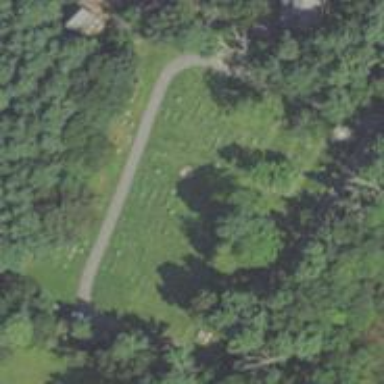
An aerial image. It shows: Cemetery.